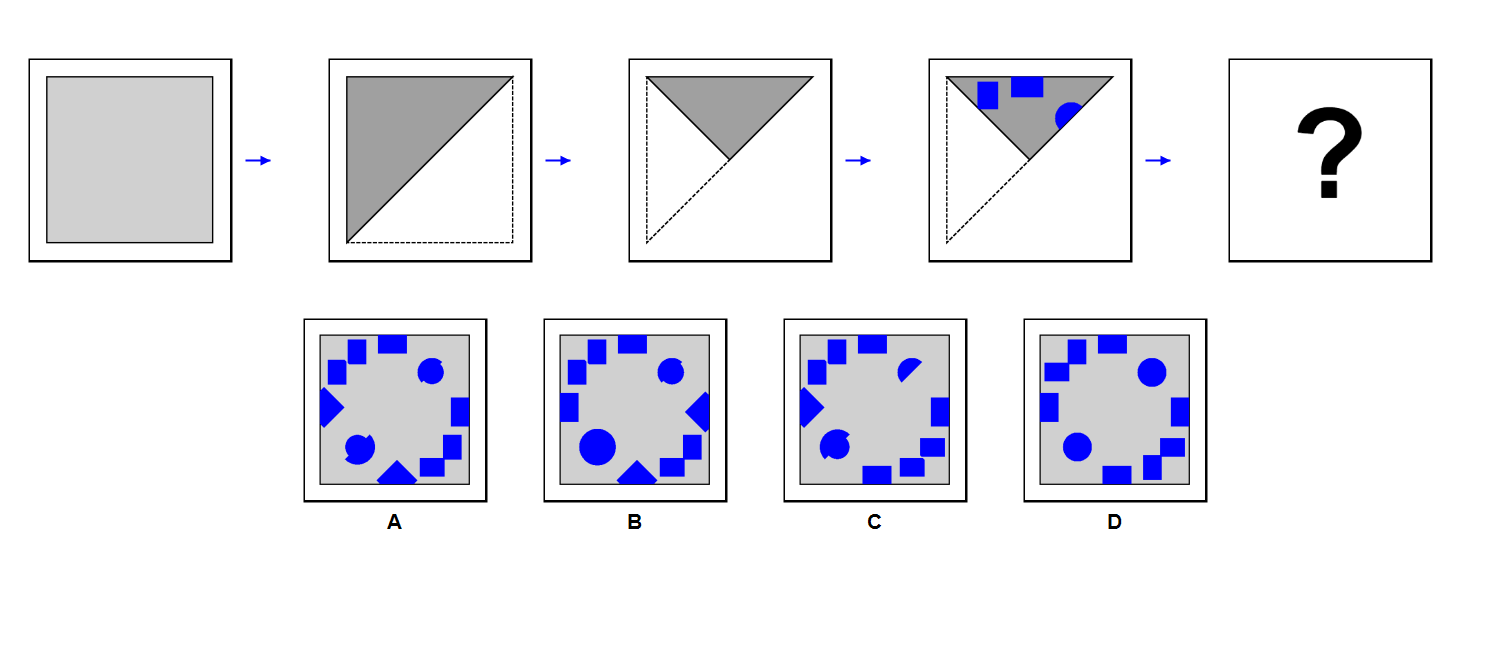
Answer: D